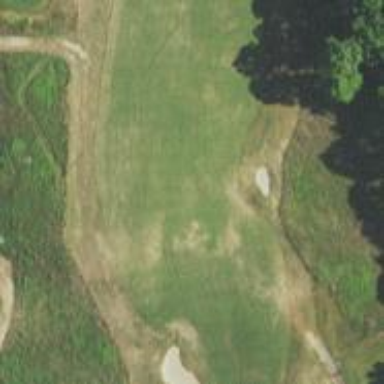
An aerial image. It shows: View of golf hole.